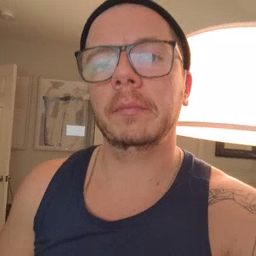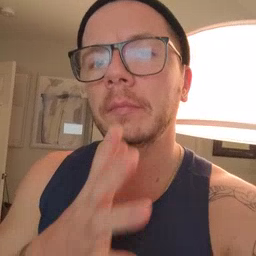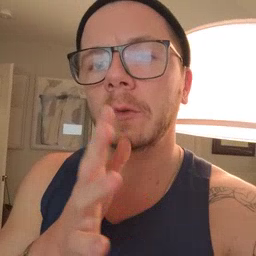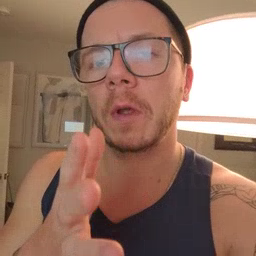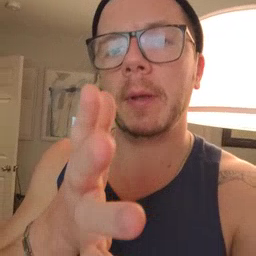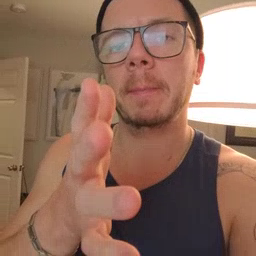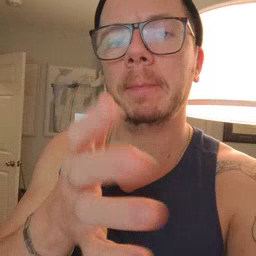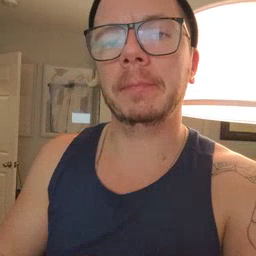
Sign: grandma